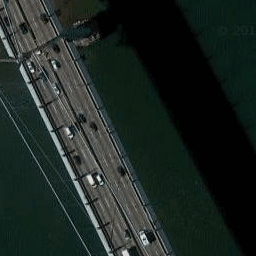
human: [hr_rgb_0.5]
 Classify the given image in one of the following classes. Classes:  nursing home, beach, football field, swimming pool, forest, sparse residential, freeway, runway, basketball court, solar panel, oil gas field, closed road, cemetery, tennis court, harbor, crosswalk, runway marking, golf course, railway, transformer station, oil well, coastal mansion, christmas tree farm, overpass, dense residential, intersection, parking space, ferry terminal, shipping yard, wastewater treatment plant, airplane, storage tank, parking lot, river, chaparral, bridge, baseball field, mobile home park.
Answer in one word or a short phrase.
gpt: bridge